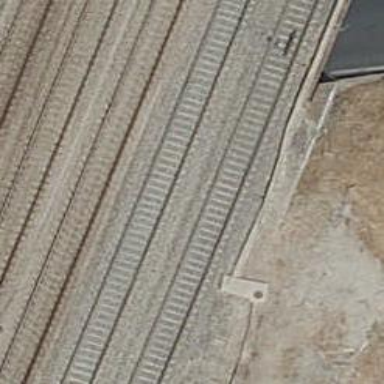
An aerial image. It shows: Bridge over electrified railway with contact line.